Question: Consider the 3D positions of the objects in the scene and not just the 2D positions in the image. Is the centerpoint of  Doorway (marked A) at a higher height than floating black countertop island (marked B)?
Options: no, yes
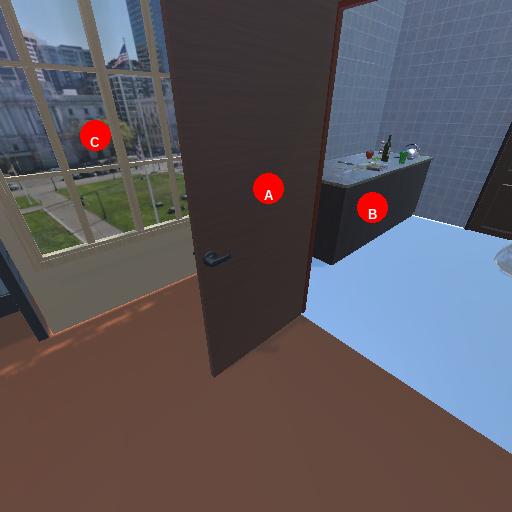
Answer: no